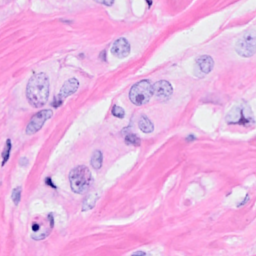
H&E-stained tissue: Breast